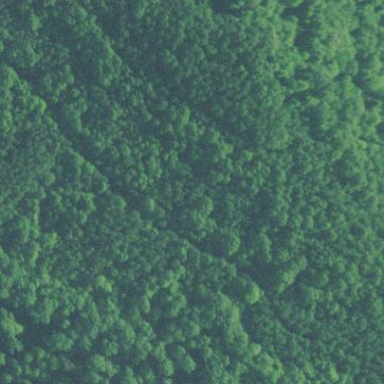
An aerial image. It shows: The tree has evergreen needle-leaved leaves.